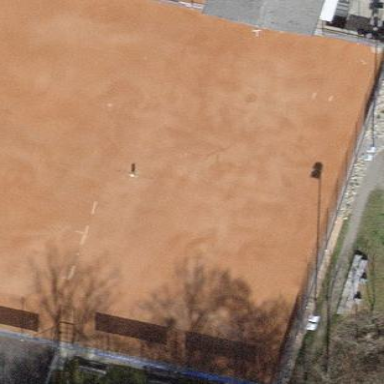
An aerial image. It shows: Tennis court in leisure pitch.